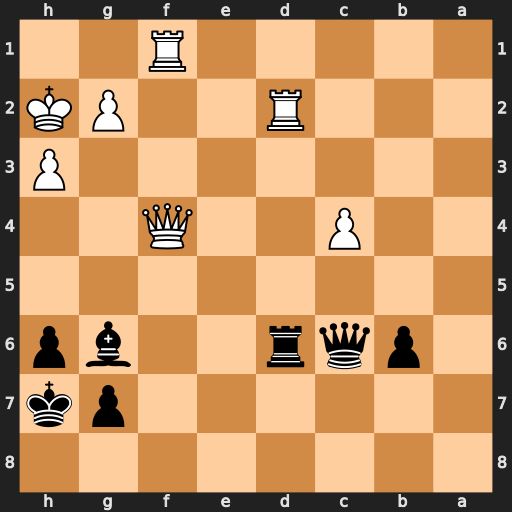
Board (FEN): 8/6pk/1pqr2bp/8/2P2Q2/7P/3R2PK/5R2
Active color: b
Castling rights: -
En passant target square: -
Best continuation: Rf6 Qb8 Rxf1